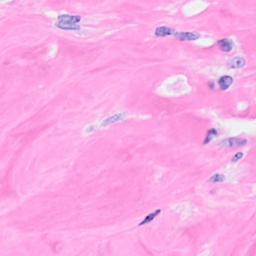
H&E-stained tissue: Breast